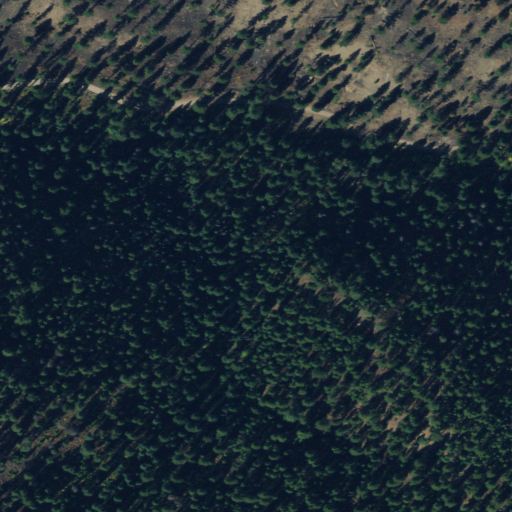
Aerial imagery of valley in Idaho named Chinese Gulch containing evergreen forest and shrub